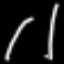
Label: line